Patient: sex M, age 48
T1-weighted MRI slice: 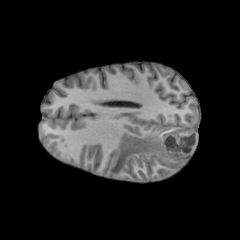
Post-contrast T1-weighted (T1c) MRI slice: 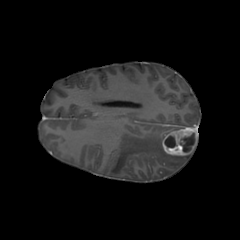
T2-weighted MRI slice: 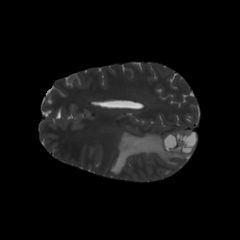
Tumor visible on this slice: yes
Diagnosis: Glioblastoma, IDH-wildtype
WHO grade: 4